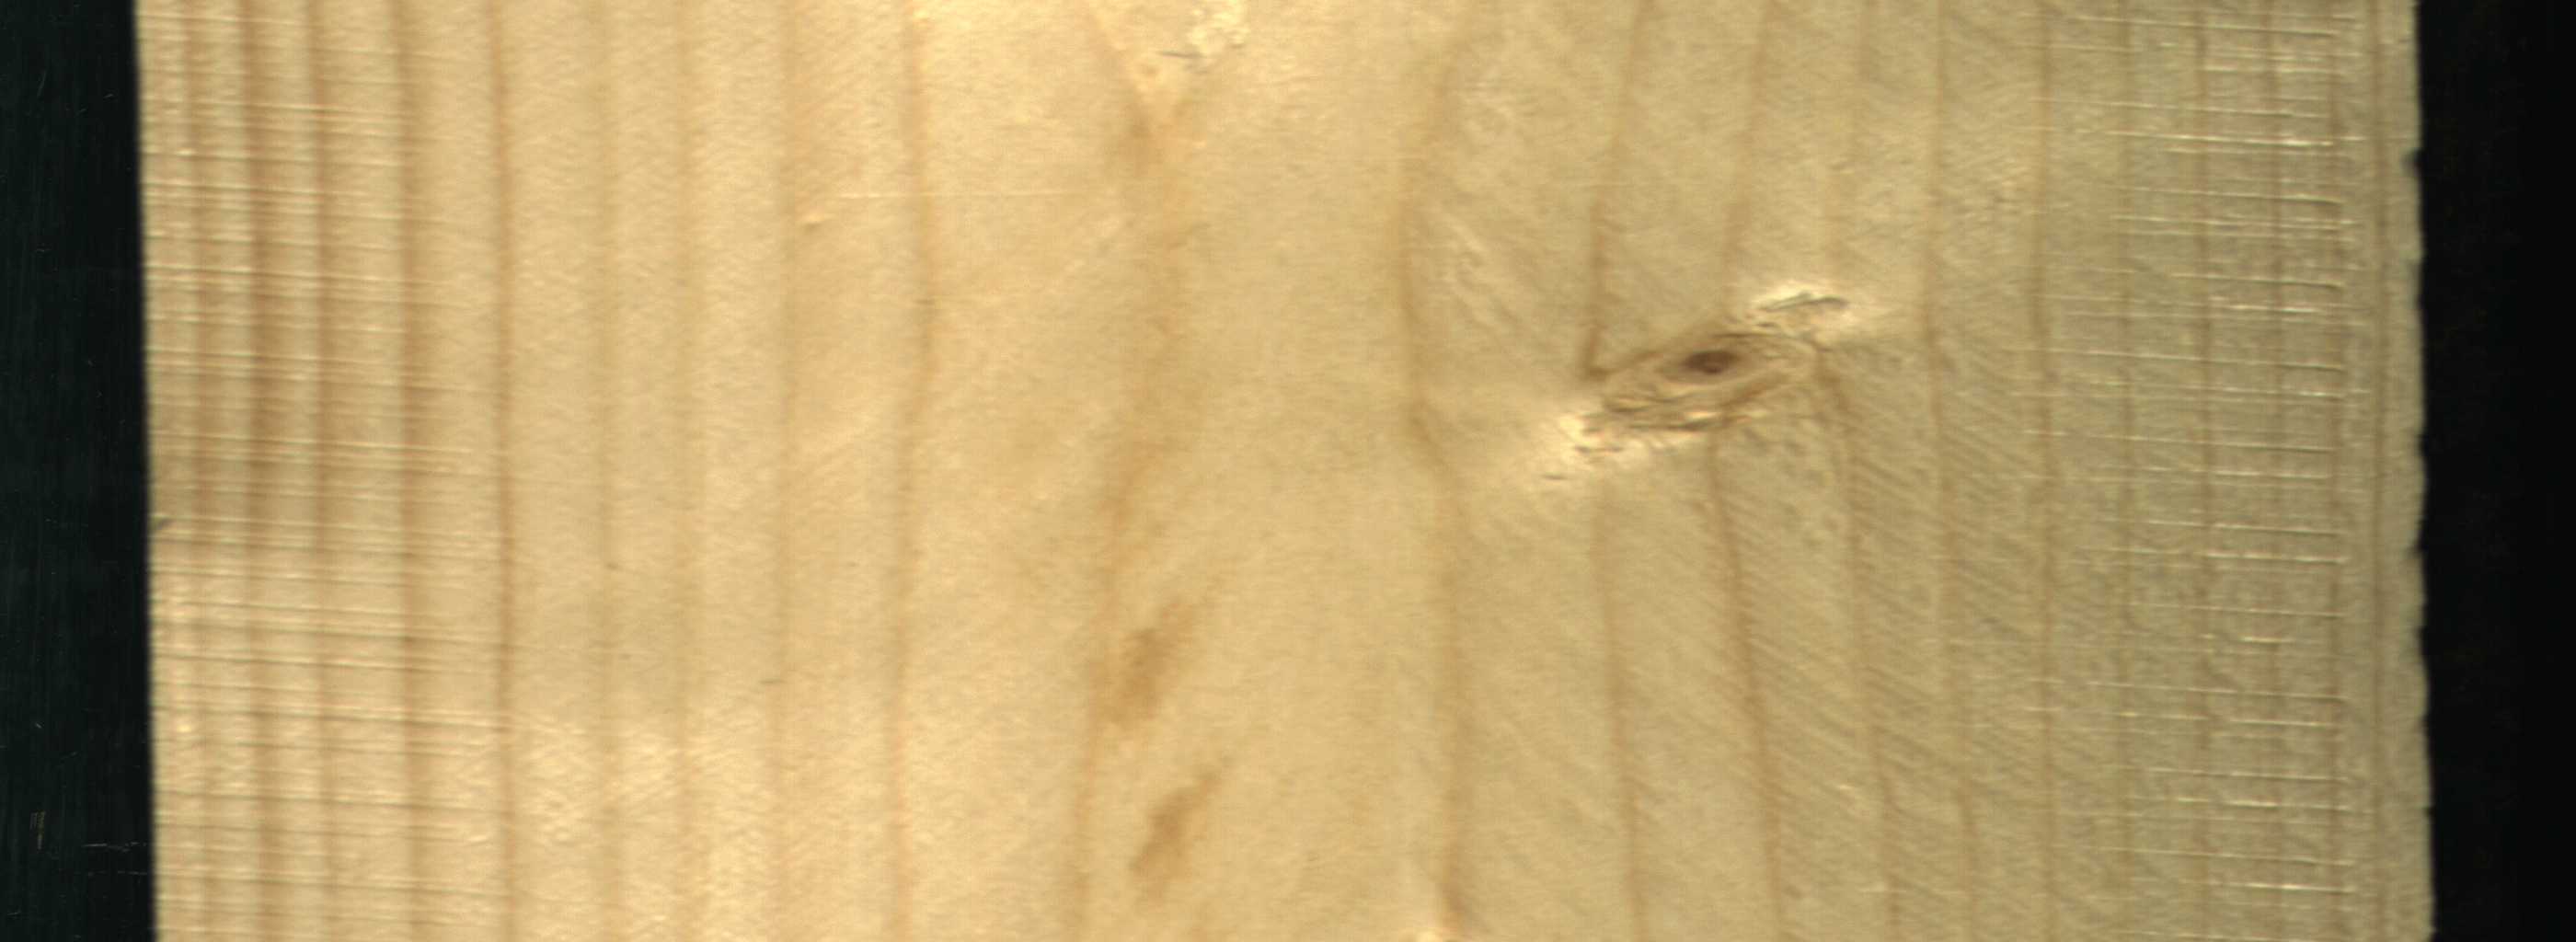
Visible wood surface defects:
Live_Knot